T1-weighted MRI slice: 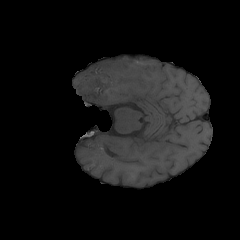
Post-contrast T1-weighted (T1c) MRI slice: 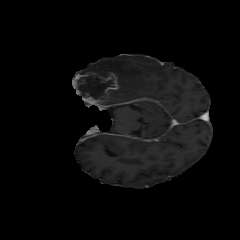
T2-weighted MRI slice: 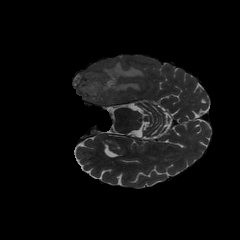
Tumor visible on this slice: yes